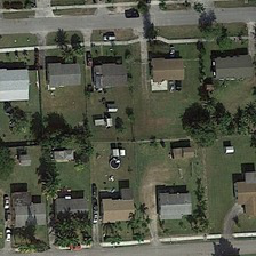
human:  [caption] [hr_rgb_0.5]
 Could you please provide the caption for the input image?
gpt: The rectangular house includes some villas and trees.

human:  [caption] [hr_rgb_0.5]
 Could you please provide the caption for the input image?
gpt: the rectangular residential includes some villas and trees .

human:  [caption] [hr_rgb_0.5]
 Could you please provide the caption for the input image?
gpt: Rectangular residence contains several villas and trees.

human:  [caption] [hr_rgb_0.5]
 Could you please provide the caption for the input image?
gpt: ten houses sit sporadically by the road in this neat neighborhood .

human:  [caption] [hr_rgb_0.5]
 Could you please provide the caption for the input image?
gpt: The rectangular residence includes some villas and trees.